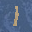
Label: 1